Question: How to set the line chart setting so lines begin at x:0 , and not in some random way?

Is there a prop for this, or i need to stack up more data????
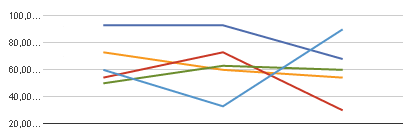
Answer: If your x values are numeric you can give the option 'hAxis: {minValue:0}' to the function :
'''
function drawVisualization() {
// Create and populate the data table.
var data = new google.visualization.DataTable();
data.addColumn('number', 'x');
data.addColumn('number', 'Cats');
data.addColumn('number', 'Blanket 1');
data.addColumn('number', 'Blanket 2');
data.addRow([0, 1, 1, 0.5]);
data.addRow([1, 2, 0.5, 1]);
data.addRow([2, 4, 1, 0.5]);
data.addRow([3, 8, 0.5, 1]);
data.addRow([4, 7, 1, 0.5]);
data.addRow([5, 7, 0.5, 1]);
data.addRow([6, 8, 1, 0.5]);
data.addRow([7, 4, 0.5, 1]);
data.addRow([8, 2, 1, 0.5]);
data.addRow([9, 3.5, 0.5, 1]);
// Create and draw the visualization.
new google.visualization.LineChart(document.getElementById('visualization')).
draw(data, {curveType: "function",
width: 900, height: 400,
hAxis: {minValue:0},
vAxis: {maxValue: 10}}
);
}
'''
Try this code here : <URL>